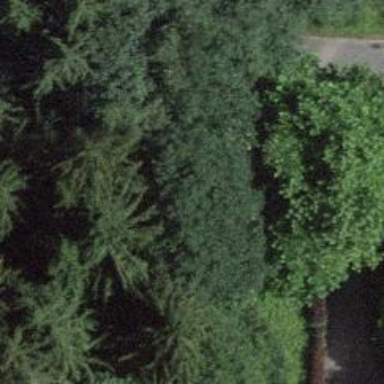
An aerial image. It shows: Set of steps on the road.